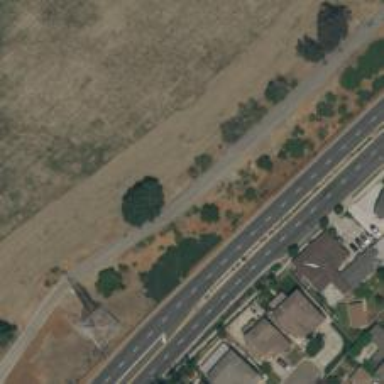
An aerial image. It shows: Cycleway.